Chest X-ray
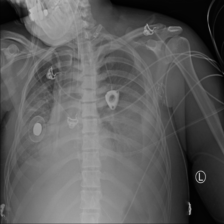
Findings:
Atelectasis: negative
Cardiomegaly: negative
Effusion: positive
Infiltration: negative
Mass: negative
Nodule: negative
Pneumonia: negative
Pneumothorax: negative
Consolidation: negative
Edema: negative
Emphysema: negative
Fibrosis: negative
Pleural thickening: negative
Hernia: negative